Question: I'm using bxSlider and I'va the following cenario
When a specific Year is selected, I need reload the month with just the months that had values in the clicked Year.
My problem is, when the reload occurs, I loose the arrow controls, i.e., I can't move forwards or backward.
'''
self.UpdateMensalTab = function (year, tab) {
var url2 = _URL_UPDATE_TAB_MENSAL_;
$(".slider2").html("");
$.ajax({
url: url2,
type: 'POST',
async: true,
dataType: 'html',
data: { "Year": year },
success: function(result) {
$(".slider2").html(result);
}
});
$('.slider2').bxSlider({
pager: false,
infiniteLoop: false,
slideWidth: 100,
minSlides: 6,
maxSlides: 6,
slideMargin: 1,
autoControls: true,
adaptiveHeight: true,
startSlide: 1
});
}
'''
Both buttons to move forward or backward, doesn't work anymore even there have data to show. Can anyone help me ?

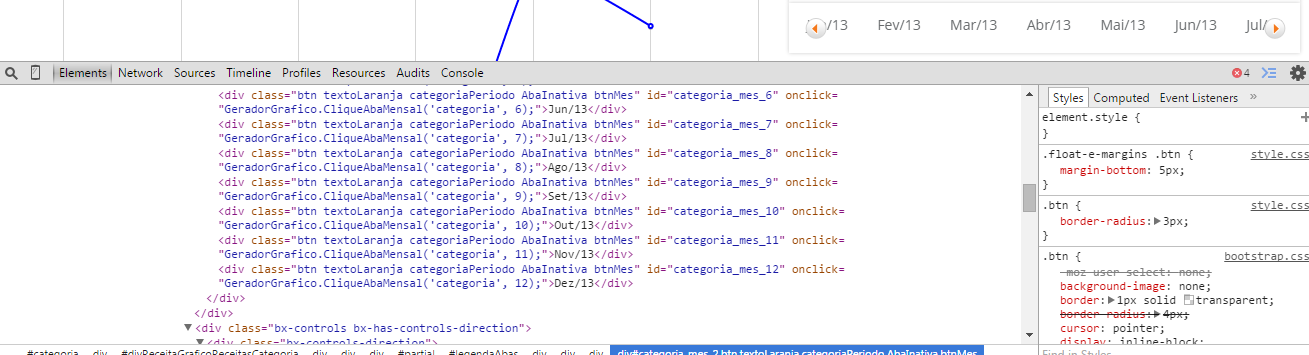
Answer: bxSlider has a function called 'reloadSlider'.
you can use like
'''
var slider = $('.bxslider').bxSlider({
mode: 'horizontal'
});
$('#reload-slider').click(function(e){
e.preventDefault();
slider.reloadSlider({
mode: 'fade',
auto: true,
pause: 1000,
speed: 500
});
});
'''
for more details refer <URL>
Also you should refresh the slider AFTER the new content is added.
'''
self.UpdateMensalTab = function (year, tab) {
var url2 = _URL_UPDATE_TAB_MENSAL_;
$(".slider2").html("");
window.slider = $('.slider2').bxSlider({
pager: false,
infiniteLoop: false,
slideWidth: 100,
minSlides: 6,
maxSlides: 6,
slideMargin: 1,
autoControls: true,
adaptiveHeight: true,
startSlide: 1
});
$.ajax({
url: url2,
type: 'POST',
async: true,
dataType: 'html',
data: { "Year": year },
success: function(result) {
$(".slider2").html(result);
window.slider.reloadSlider({
pager: false,
infiniteLoop: false,
slideWidth: 100,
minSlides: 6,
maxSlides: 6,
slideMargin: 1,
autoControls: true,
adaptiveHeight: true,
startSlide: 1
});
}
});
}
'''